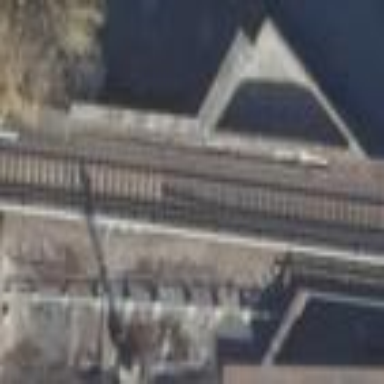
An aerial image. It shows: Train station building.